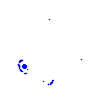
Particle: electron